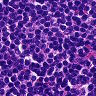
Metastatic tissue present: no